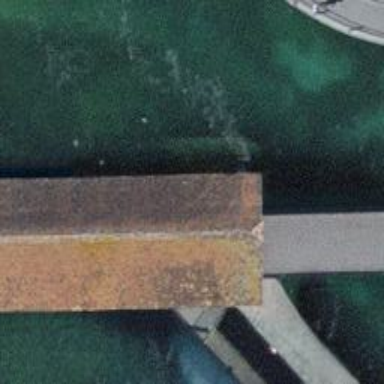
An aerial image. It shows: Brown bench in the vicinity.